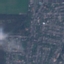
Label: Residential